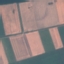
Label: AnnualCrop